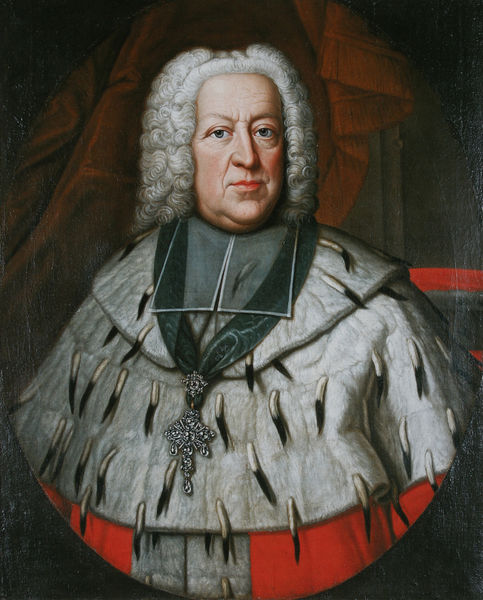
Titel: Bildnis Philipp Carl von Eltz, Kurfürst von Mainz
Künstler: (Anonym) Deutsch
Standort: Mainz
Institution: Landesmuseum
Schlagwörter: dunkel, gemälde, kopf, mann, schatten, umhang, weiß, grün, braun, frankreich, frisur, grau, haar, hintergrund, holz, licht, mund, nase, schmuck, schwarz, stirn, säule, blick, rot, tuch, muster, ornament, schleife, alt, wand, augen, band, barock, falten, gesicht, hermelin, kleidung, kragen, pelz, rahmen, samt, silber, bildnis, innenraum, portrait, porträt, vorhang, öl, bach, kirche, auge, haare, halbfigur, mantel, stoff, adel, musiker, person, augenbrauen, brosche, brustbild, diamanten, kinn, lippe, lippen, locken, rosa, seide, oval, rund, fell, perücke, wangen, halsband, tüll, kette, rand, arch, bischof, blue, church, court, curtain, curtains, feathers, kaiser, king, könig, oil, priest, red, velvet, white, black, collar, dark, dick, dress, face, falte, formal, gray, green, grey, hair, interior, nose, old, painting, robe, sitting, vorhänge, ernst, streng, draperie, pink, wange, oberkörper, fett, kreuz, portait, adeliger, medallie, orden, herrscher, kardinal, nerz, fürst, anhänger, doppelkinn, silver, halbporträt, wohlhabend, man, aristokrat, priester, prinz, head, orange, drapes, eyes, male, noble, ribbon, absolutismus, adliger, medaille, monarch, frame, color, brow, chin, coat, elderly, features, fur, mouth, hermelinmantel, french, preußen, cross, curls, necklace, purpur, british, ludwig, ornat, würde, drape, human, royal, perrücke, ordensband, ordenskreuz, ancient, cape, cheeks, cloak, clothes, draped, allongeperücke, bäffchen, art, watch, english, crest, animal, eye, lip, lips, stare, eyebrows, staring, zottel, gentleman, medal, fragen, rich, clothing, masculine, zotteln, forehead, round, shirt, ludwig xiv, europe, serious, wig, officer, nobility, juwelen, fürstbischof, franksreich, levitsky, peraücke, portrait oval, standhaftigkeit, medallion, whig, makeup, jewelry, european, fat, hankerchief, chain, jewel, pendant, ermine, tassel, aristocrat, thread, g, nobleman, sex, curly, lipstick, government, white hair, mysterious, oblong, intense, honor, tassels, judge, nobel, tails, quills, confident, pelt, weissharig, medalion, corpulent, mn, humanity, white wig, curled, powdered, governor, neckalace, male portrait, politian, watched, boca, feature, quils, portly, disapproving, blacvk, tasels, phylosophy, cloah, repasouir